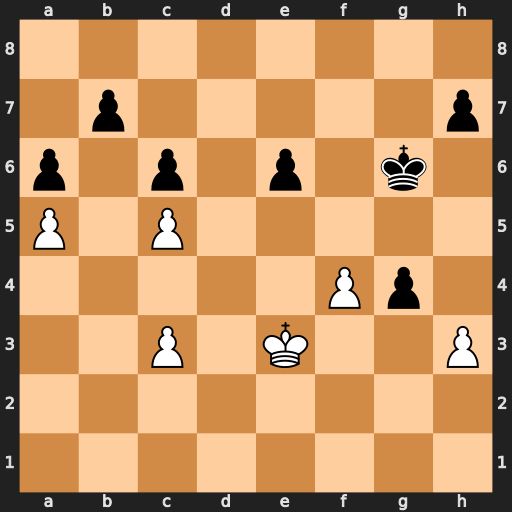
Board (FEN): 8/1p5p/p1p1p1k1/P1P5/5Pp1/2P1K2P/8/8
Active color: w
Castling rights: -
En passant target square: -
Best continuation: hxg4 h5 gxh5+